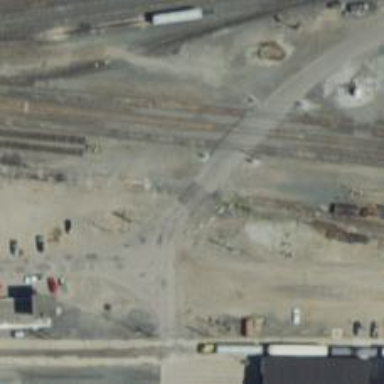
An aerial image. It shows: Level crossing along the railway.